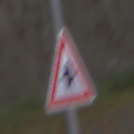
Verkehrszeichen: Vorfahrt
Umgebung: Outdoor, Suburban
Tageszeit: MorningAfternoon
Wetter: PartlyCloudy
Licht: Natural
Jahreszeit: NotSpecified
Kontrast: MediumContrast